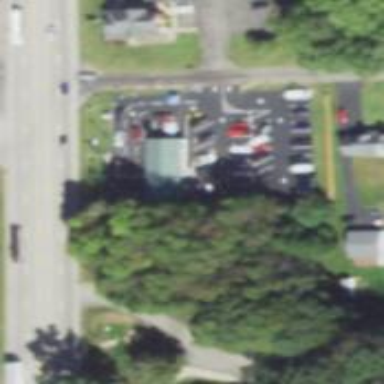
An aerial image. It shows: Car rental facility.